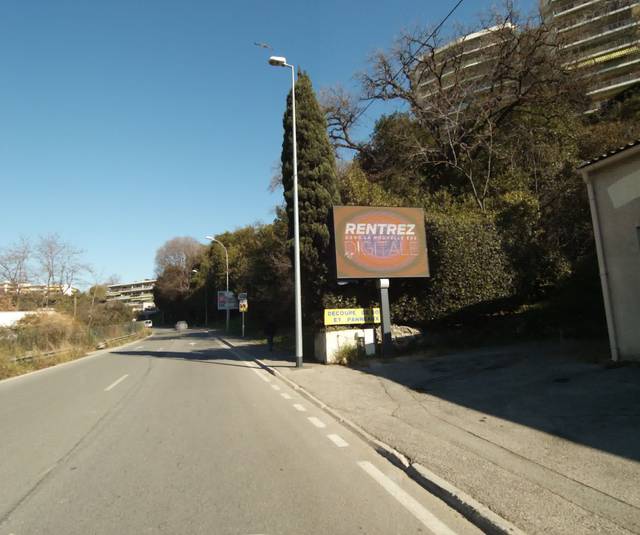
Region: France
Coordinates: 43.589, 7.11